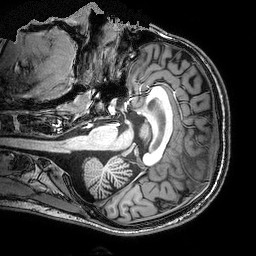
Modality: T1w
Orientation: coronal
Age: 24
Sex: male
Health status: ill
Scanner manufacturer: philips
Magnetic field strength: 3 T
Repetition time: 8.108 s
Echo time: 3.718 s